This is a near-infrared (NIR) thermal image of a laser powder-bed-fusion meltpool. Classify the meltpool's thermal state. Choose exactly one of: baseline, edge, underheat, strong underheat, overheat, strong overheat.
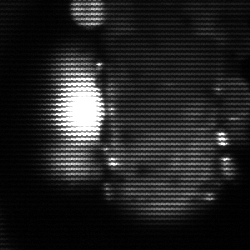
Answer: strong underheat